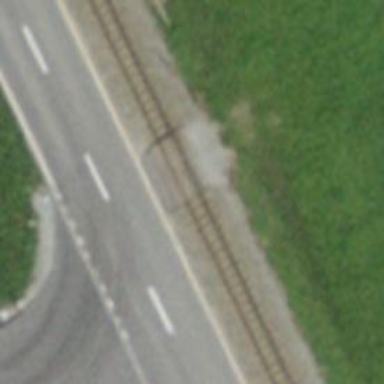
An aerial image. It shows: Uncontrolled level crossing along the railway.